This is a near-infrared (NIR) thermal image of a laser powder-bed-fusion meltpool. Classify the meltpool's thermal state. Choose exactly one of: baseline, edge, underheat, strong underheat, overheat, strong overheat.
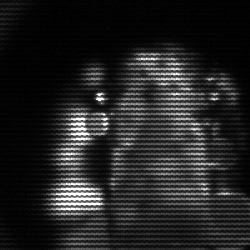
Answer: strong underheat